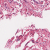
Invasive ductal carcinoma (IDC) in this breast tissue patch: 0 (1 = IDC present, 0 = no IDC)